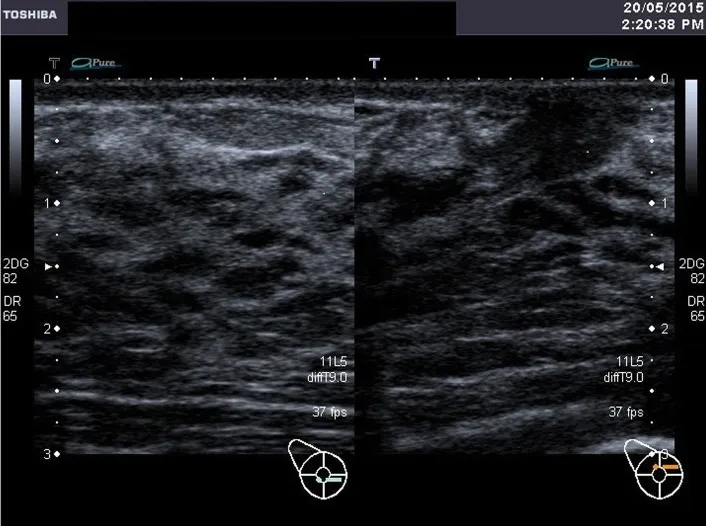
Ultrasound: Right breast.
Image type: radiology (ultrasound)